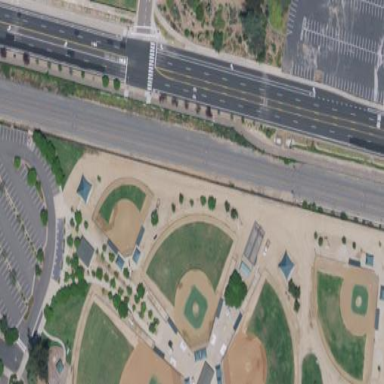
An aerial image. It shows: Baseball pitch for leisure land activities.